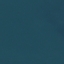
Label: SeaLake